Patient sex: F
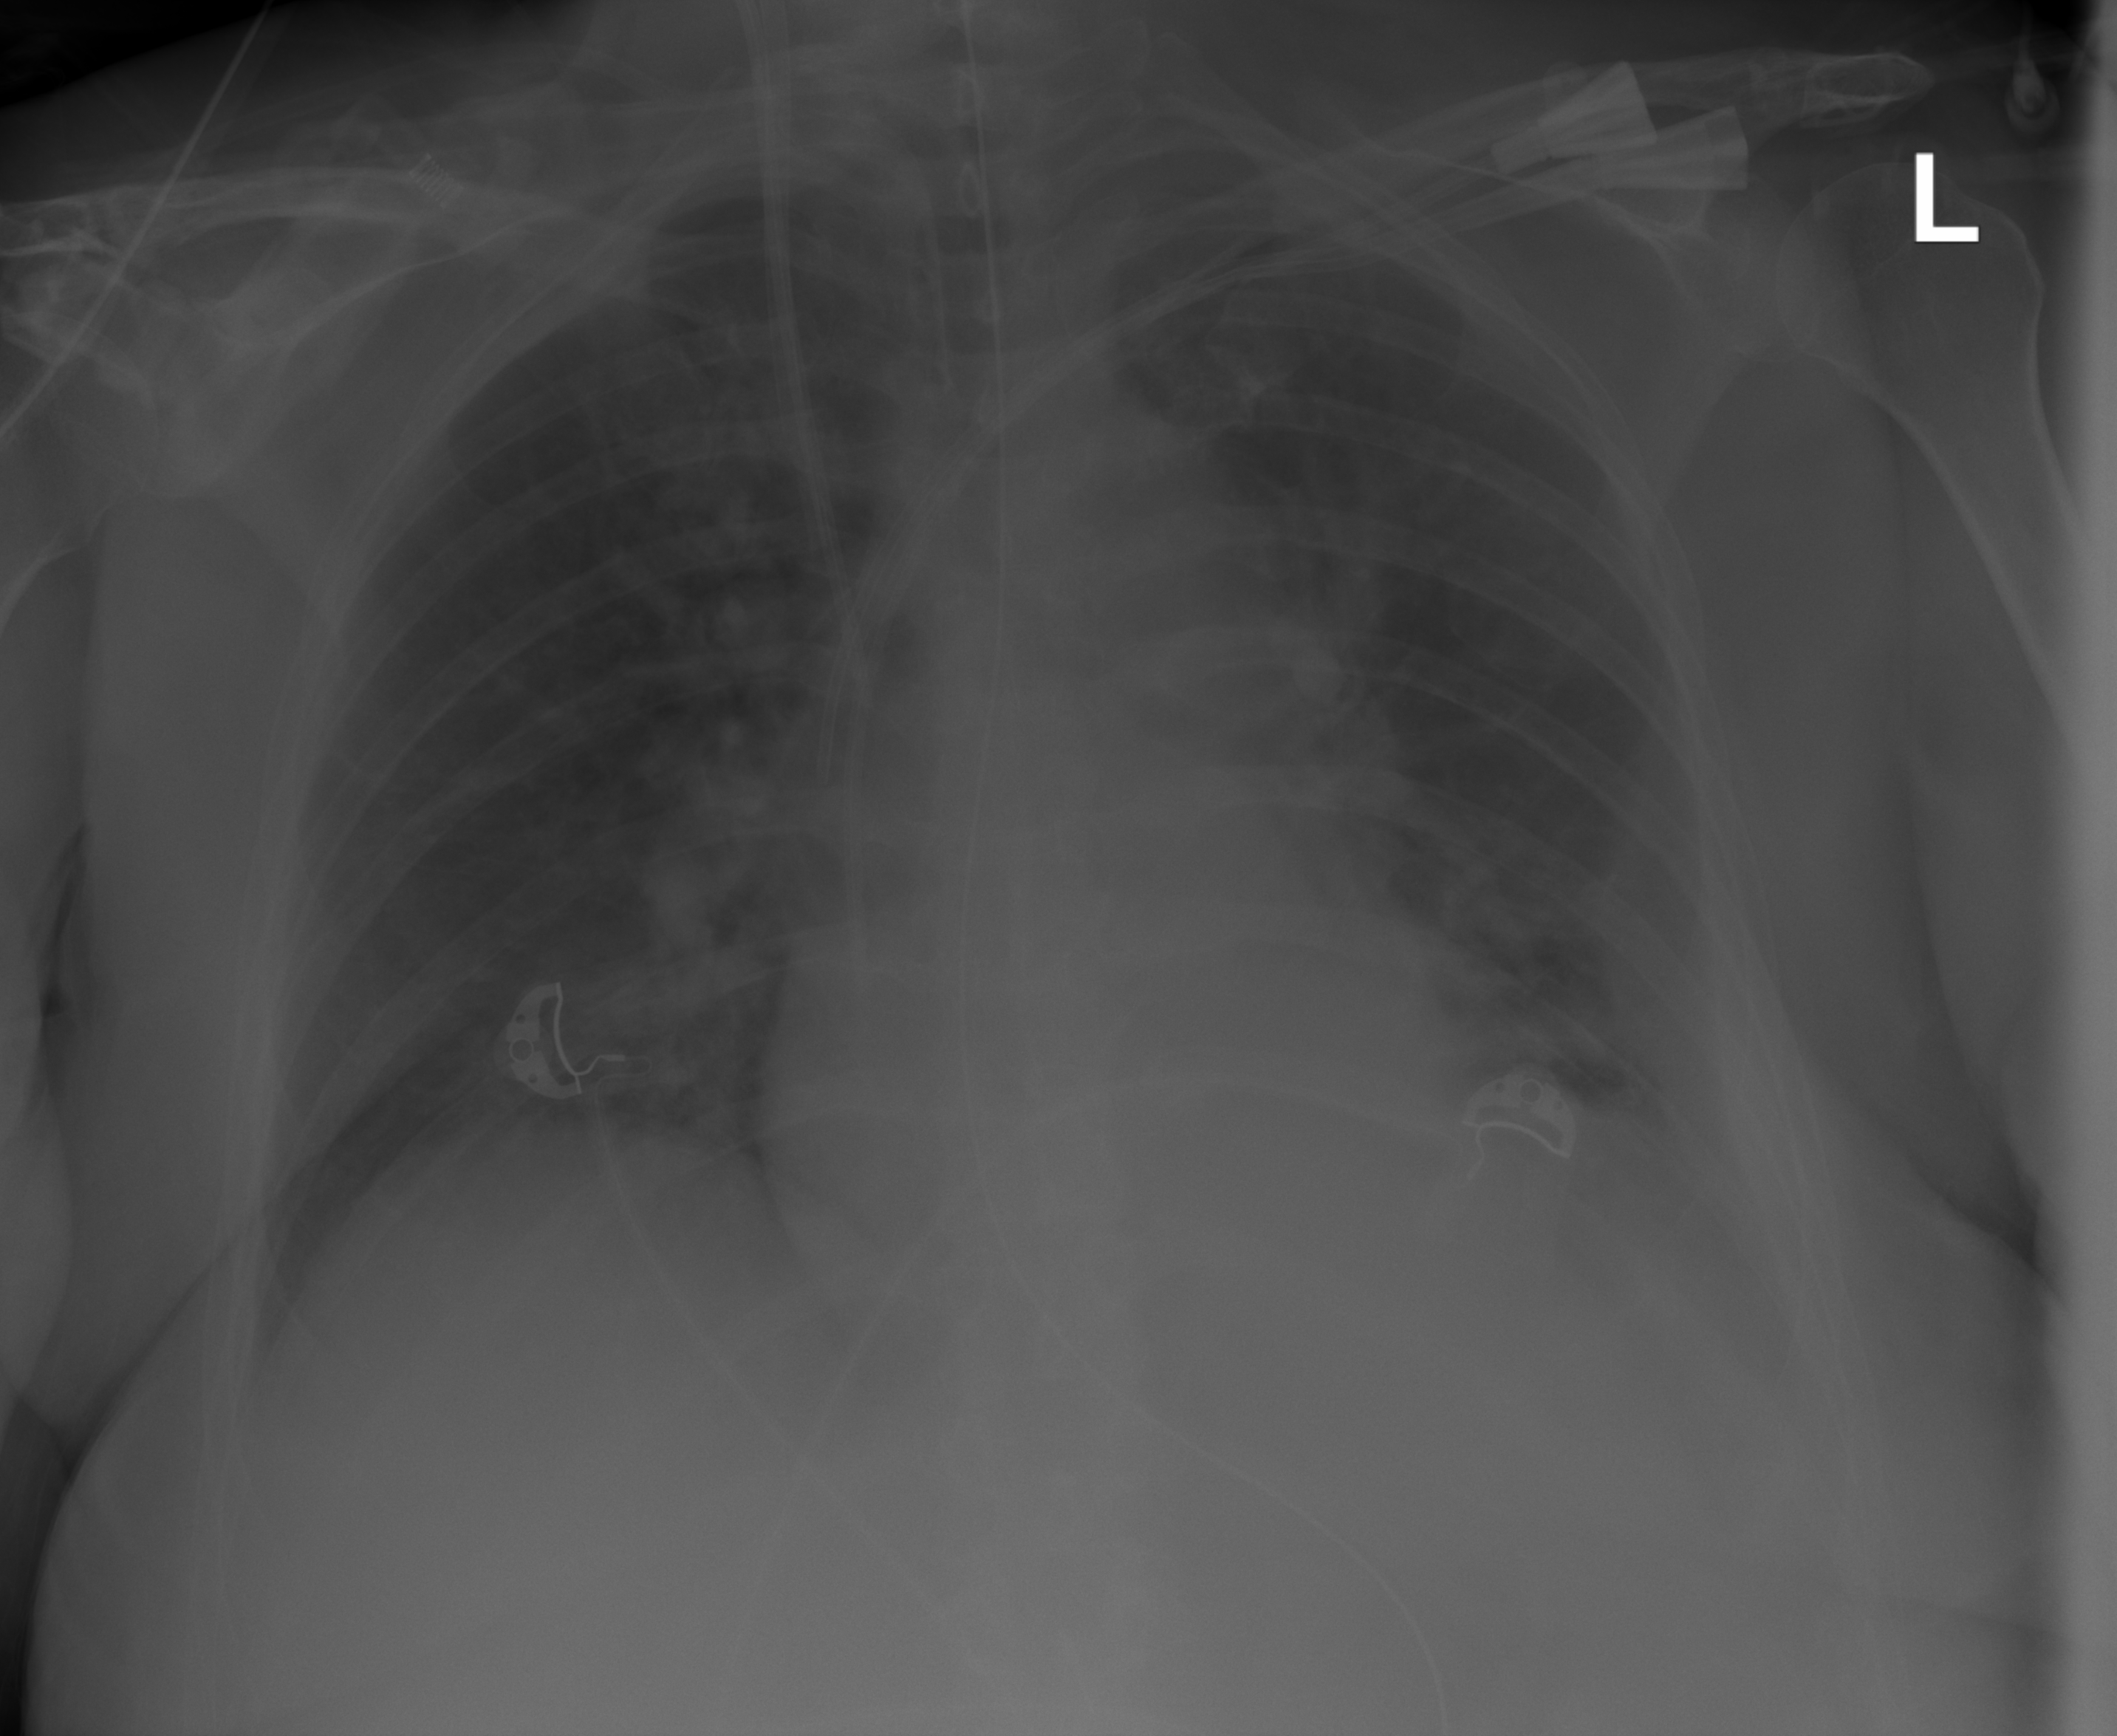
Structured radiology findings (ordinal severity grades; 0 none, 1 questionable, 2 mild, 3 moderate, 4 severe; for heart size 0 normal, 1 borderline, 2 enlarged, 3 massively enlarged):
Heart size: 0
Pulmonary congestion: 2
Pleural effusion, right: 0
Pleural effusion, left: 2
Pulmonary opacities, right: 0
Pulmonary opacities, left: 0
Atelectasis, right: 1
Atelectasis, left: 2